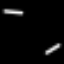
Label: donut